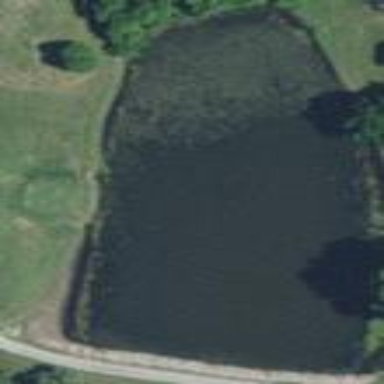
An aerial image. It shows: Water hazard on golf course.